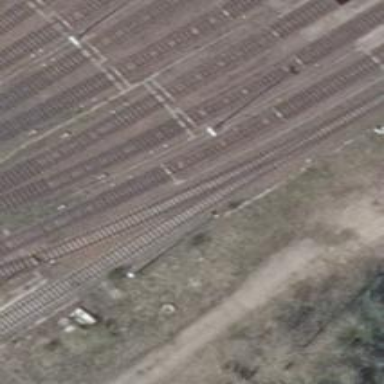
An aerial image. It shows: Railway yard with electrified contact lines.